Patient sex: F
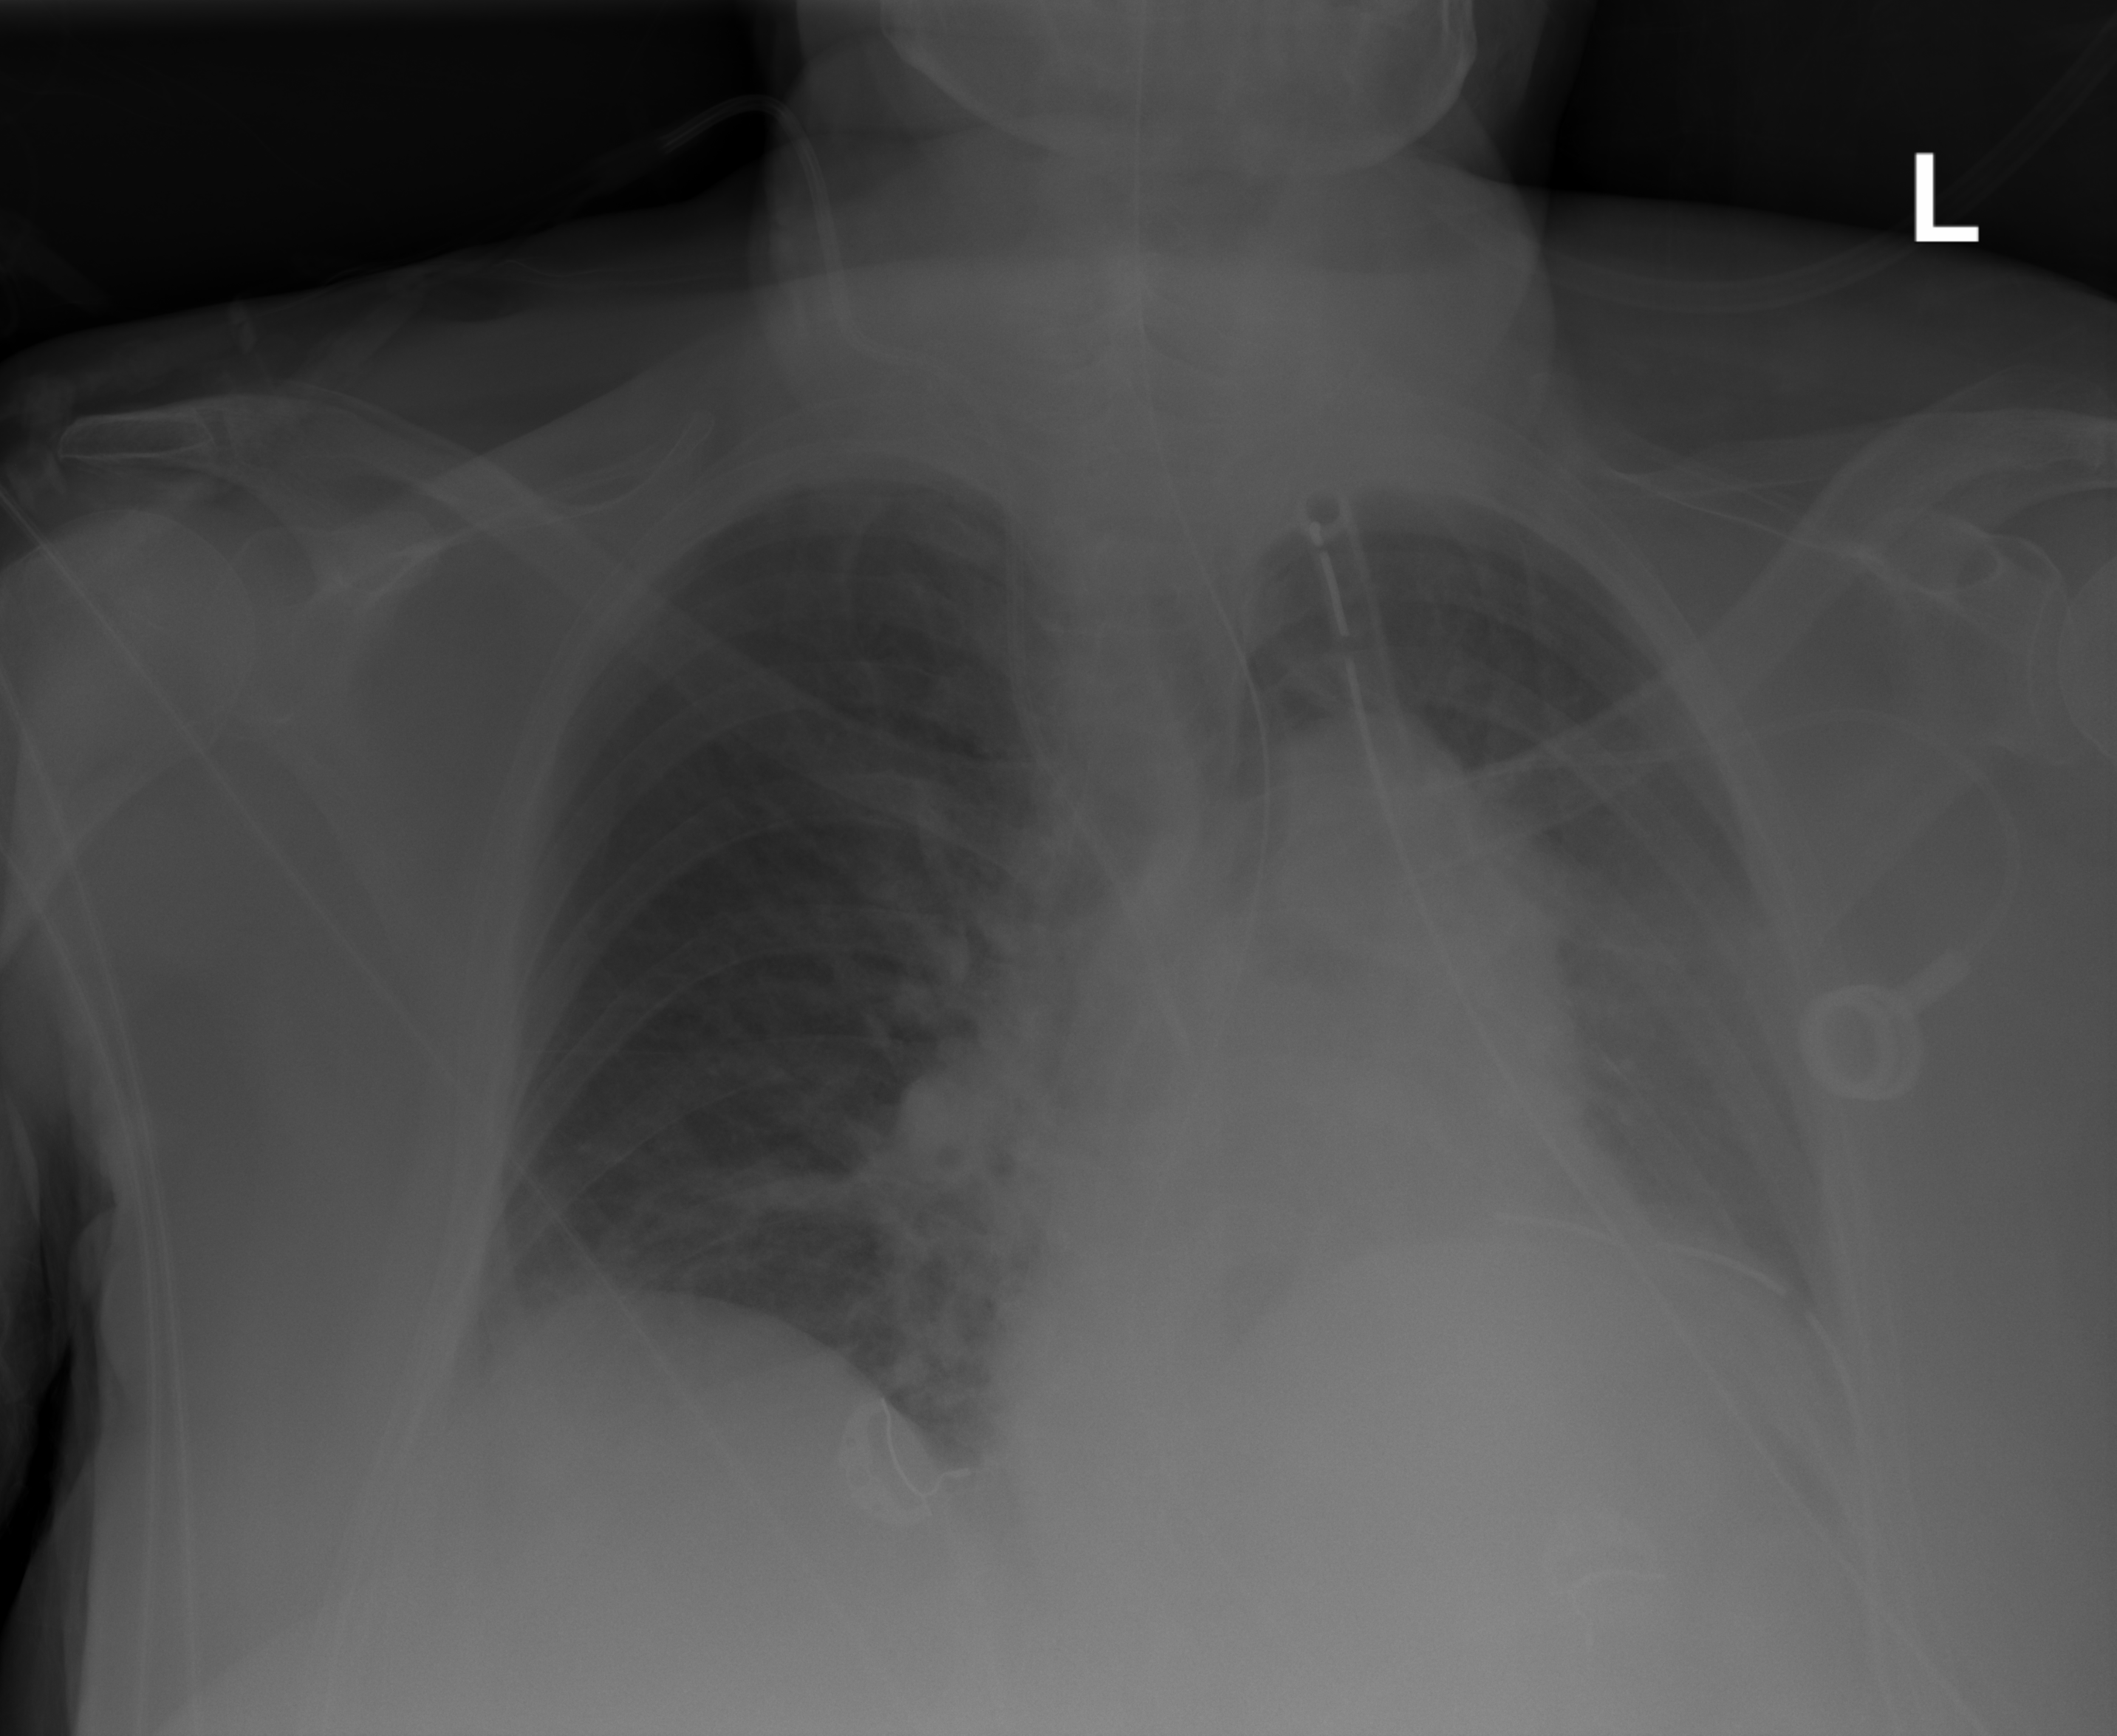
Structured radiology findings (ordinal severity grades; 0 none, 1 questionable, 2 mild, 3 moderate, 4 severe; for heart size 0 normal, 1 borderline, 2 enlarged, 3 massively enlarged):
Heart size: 1
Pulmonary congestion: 2
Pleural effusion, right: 0
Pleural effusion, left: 2
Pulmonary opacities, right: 0
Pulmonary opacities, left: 0
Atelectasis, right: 0
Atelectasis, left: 2